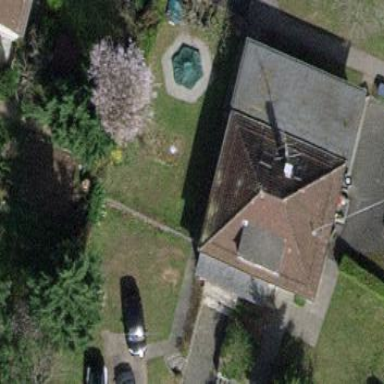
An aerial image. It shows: Garden enclosed by fence.